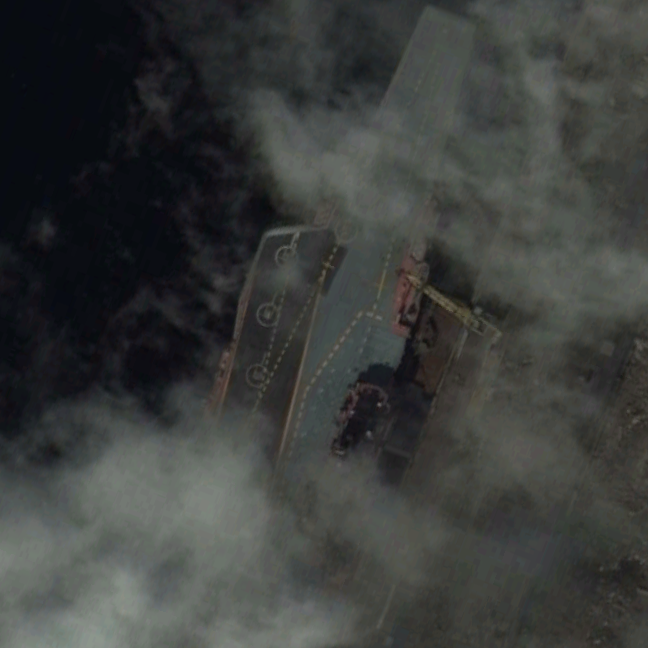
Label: aircraft_carrier